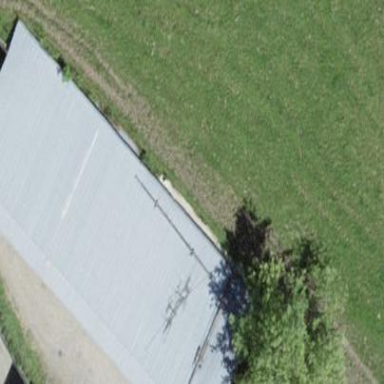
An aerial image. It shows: Shed.